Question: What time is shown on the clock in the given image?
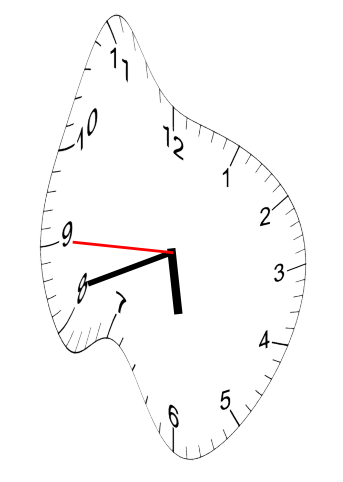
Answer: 05:41:45